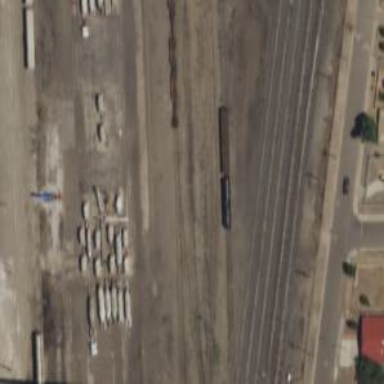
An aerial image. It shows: Unused railway yard.